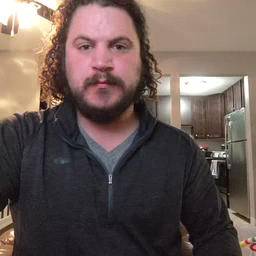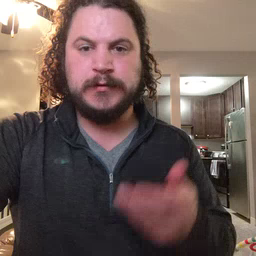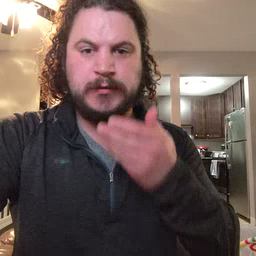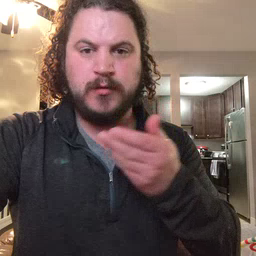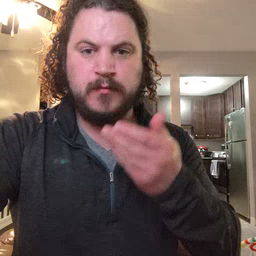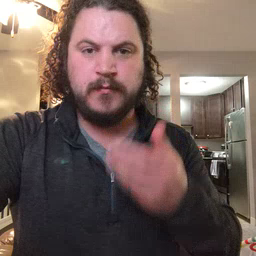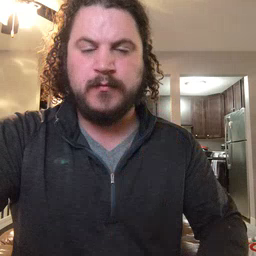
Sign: cereal